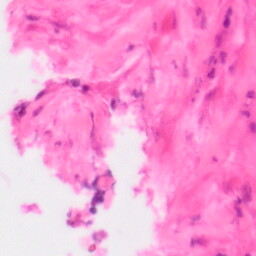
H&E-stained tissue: Colon